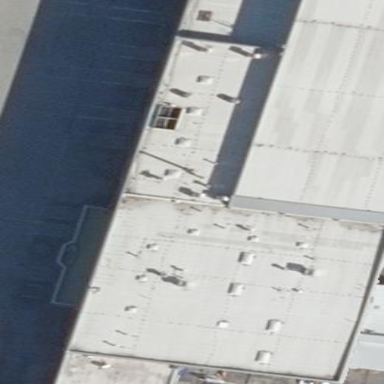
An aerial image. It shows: Close-up view of roof of building.